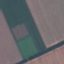
Land use / land cover: AnnualCrop